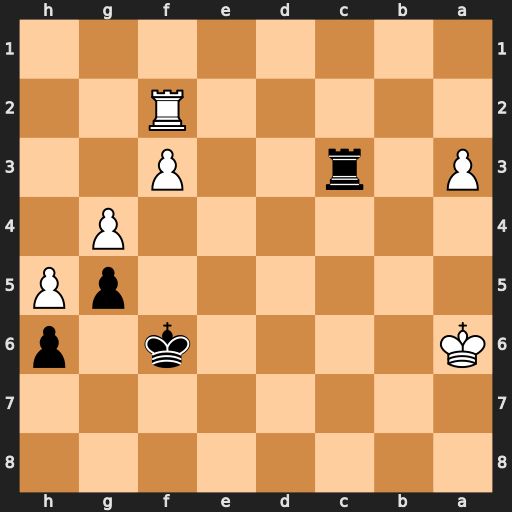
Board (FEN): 8/8/K4k1p/6pP/6P1/P1r2P2/5R2/8
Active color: b
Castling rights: -
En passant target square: -
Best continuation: Rxa3+ Kb5 Ke5